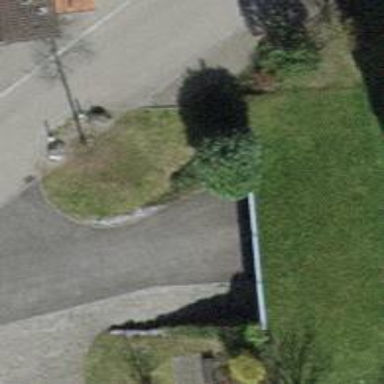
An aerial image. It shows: Parking entrance.